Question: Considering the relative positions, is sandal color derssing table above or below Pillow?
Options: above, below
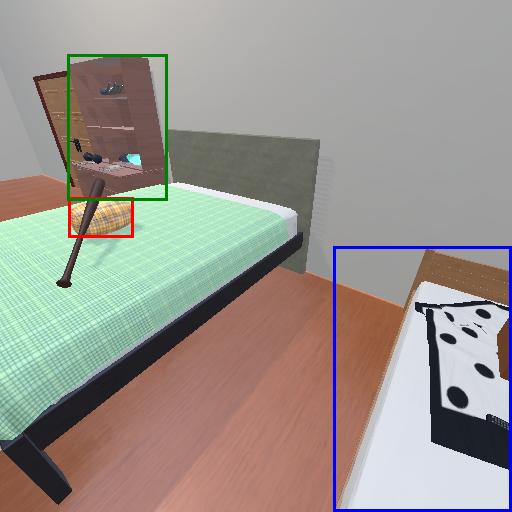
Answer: above